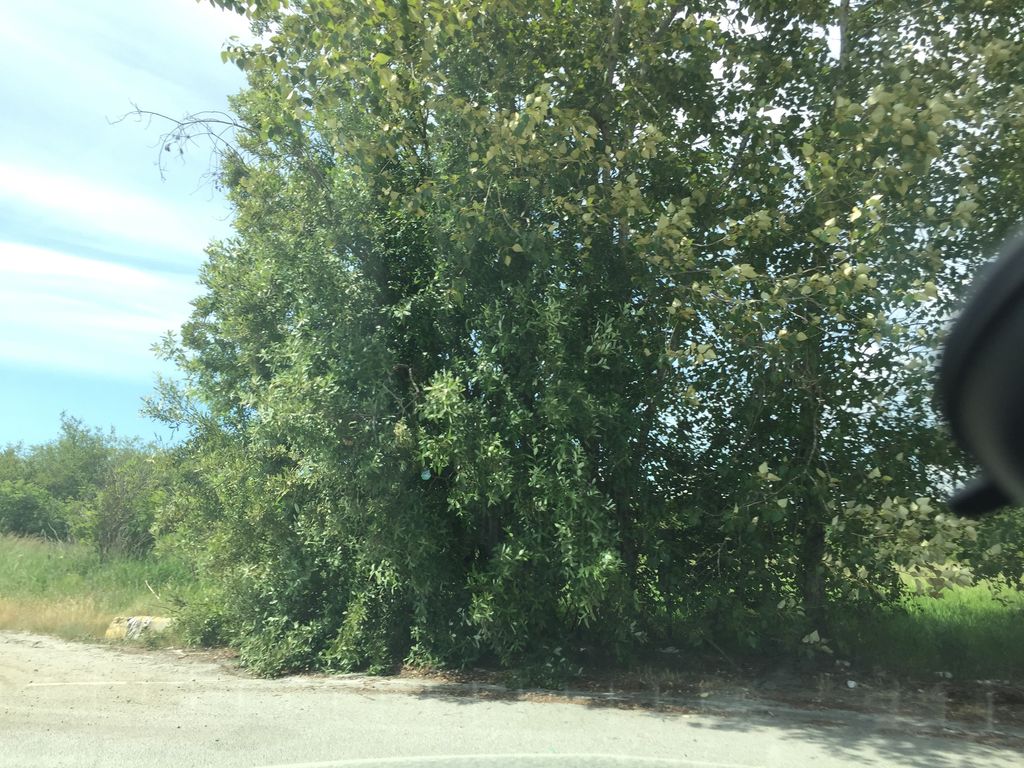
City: vancouver